Field crop: maize
Growth stage: 2
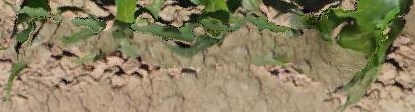
Species: maize